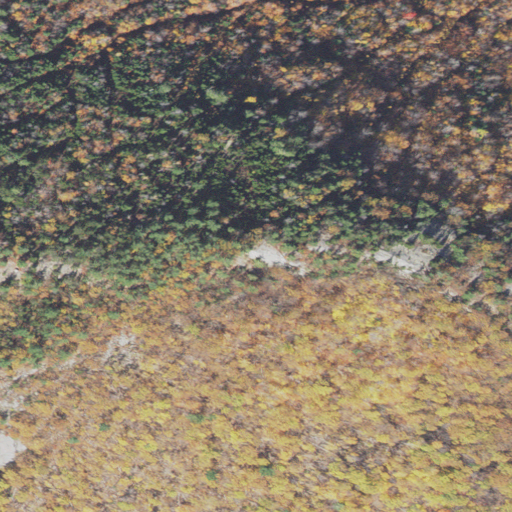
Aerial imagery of mountain in New Hampshire named Stevens Point containing deciduous forest, mixed forest, evergreen forest, and shrub